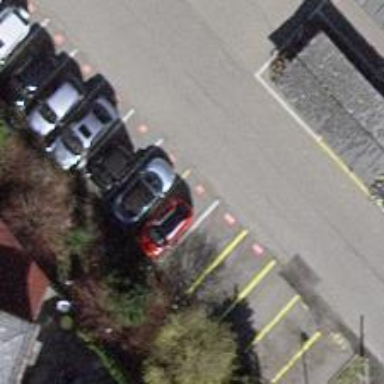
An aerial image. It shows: Car sharing facility.